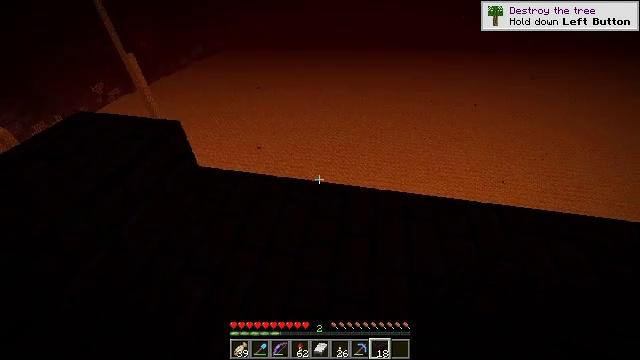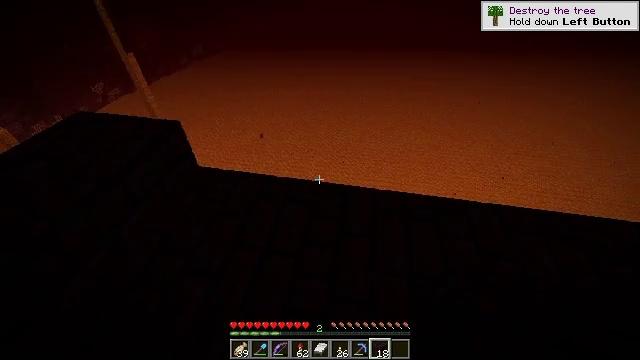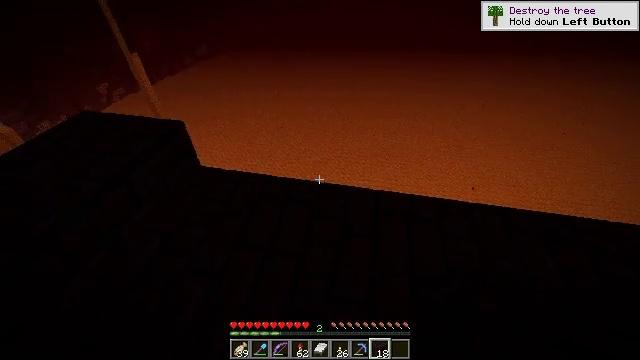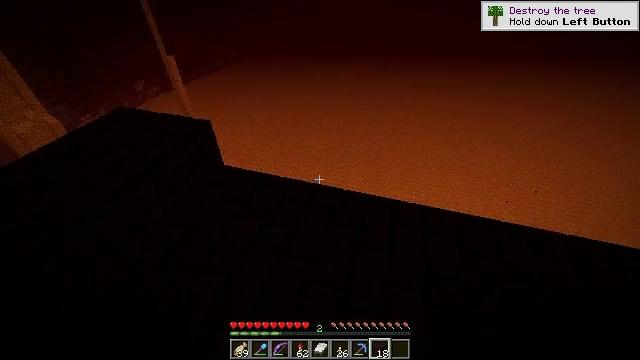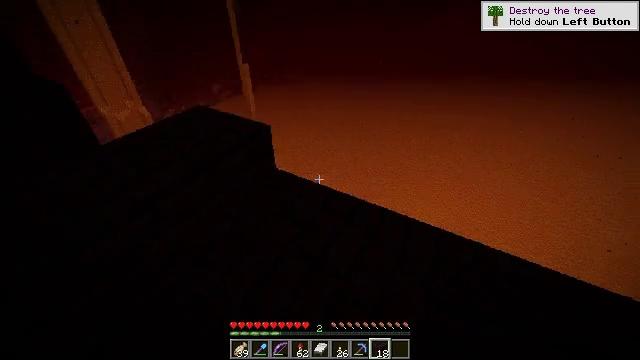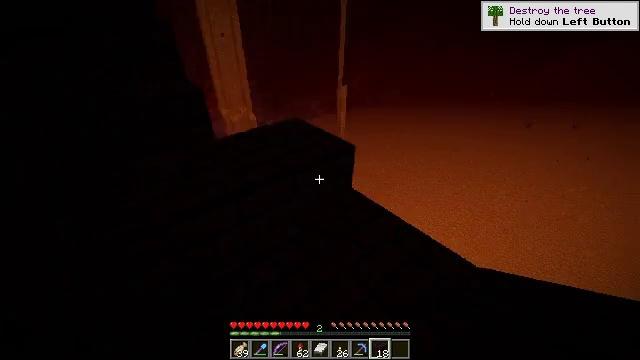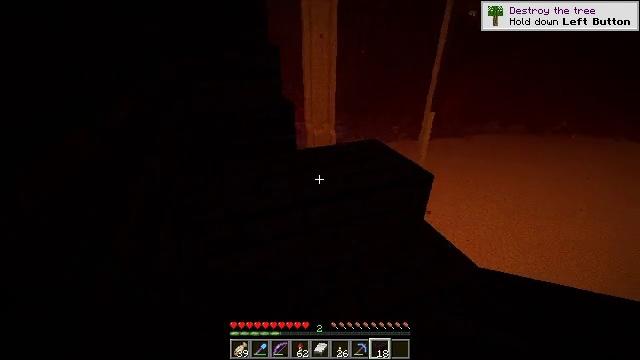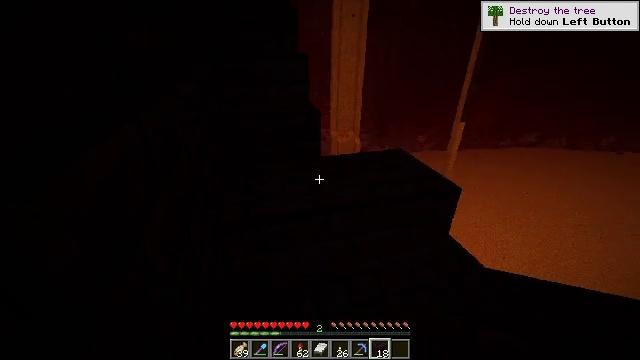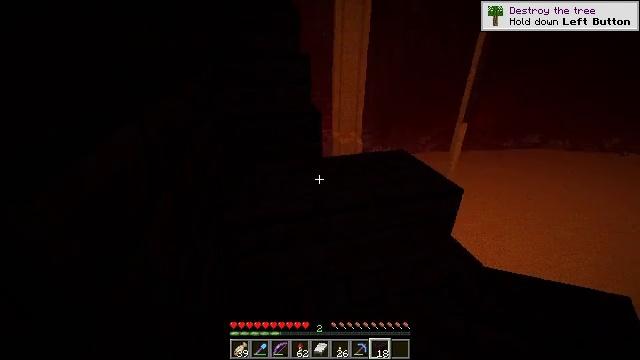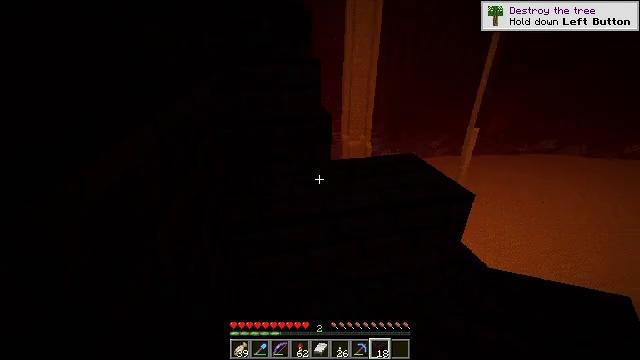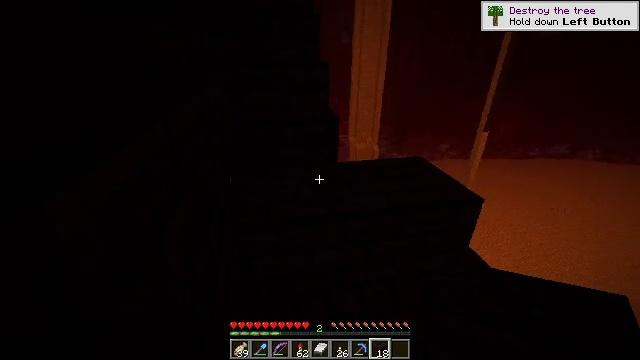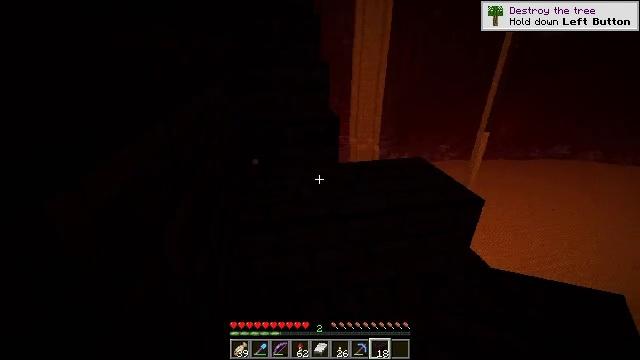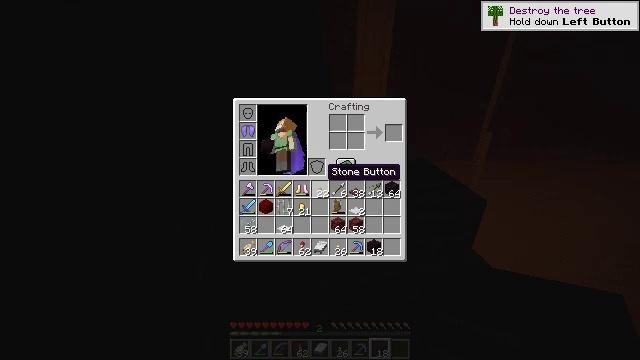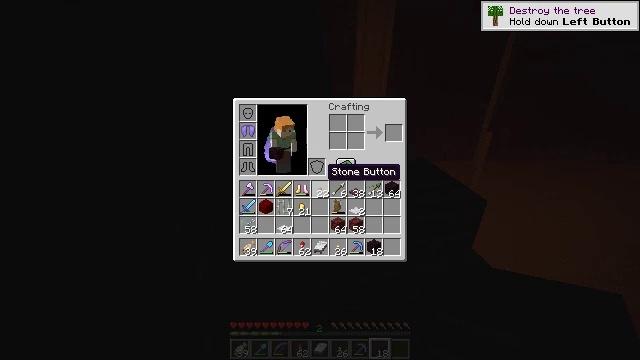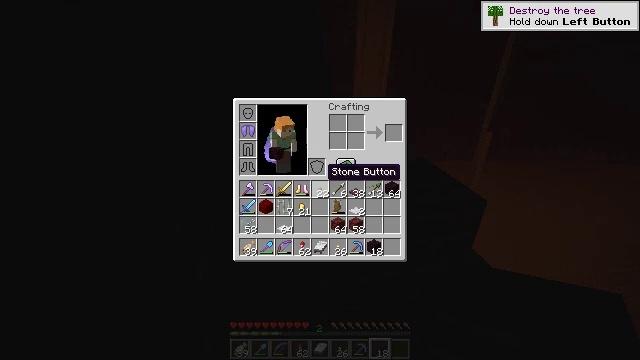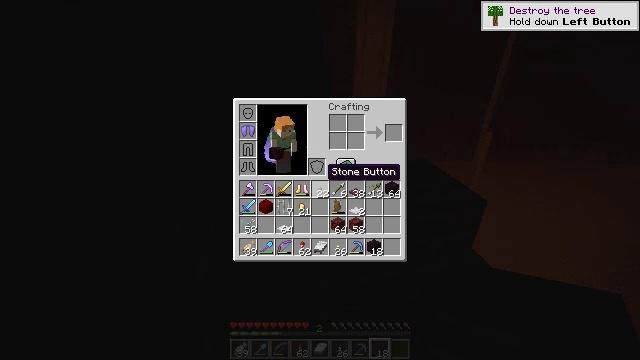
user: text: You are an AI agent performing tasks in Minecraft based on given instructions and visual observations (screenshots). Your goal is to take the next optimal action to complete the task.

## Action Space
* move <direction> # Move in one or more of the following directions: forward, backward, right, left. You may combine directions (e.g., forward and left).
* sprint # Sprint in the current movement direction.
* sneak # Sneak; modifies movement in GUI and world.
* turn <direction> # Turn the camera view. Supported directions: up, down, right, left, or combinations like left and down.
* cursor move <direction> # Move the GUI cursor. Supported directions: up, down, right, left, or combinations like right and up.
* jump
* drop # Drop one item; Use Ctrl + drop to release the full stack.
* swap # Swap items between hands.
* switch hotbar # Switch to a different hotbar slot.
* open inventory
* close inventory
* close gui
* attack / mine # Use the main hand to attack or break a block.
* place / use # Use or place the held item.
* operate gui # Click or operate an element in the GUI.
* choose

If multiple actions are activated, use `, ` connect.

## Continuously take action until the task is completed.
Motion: motion action
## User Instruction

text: Make a nether brick slab in the crafting table.
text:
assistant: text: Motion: no_op
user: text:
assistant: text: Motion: no_op
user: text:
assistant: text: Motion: turn left and up
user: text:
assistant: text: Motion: turn left and up
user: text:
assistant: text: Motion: turn left and up
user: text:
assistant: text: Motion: turn left and up
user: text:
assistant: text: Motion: turn left and up
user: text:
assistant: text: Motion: no_op
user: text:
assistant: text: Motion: turn left
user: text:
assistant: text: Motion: turn left
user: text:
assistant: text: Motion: no_op
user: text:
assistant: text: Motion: open inventory
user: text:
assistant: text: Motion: open inventory
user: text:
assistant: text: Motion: open inventory
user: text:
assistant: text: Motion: open inventory
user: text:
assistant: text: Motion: no_op
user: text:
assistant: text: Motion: no_op
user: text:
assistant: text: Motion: no_op
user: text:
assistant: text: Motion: no_op
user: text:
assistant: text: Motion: no_op
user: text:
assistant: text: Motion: no_op
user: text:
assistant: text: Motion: no_op
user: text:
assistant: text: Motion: no_op
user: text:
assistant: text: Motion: no_op
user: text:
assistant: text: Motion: no_op
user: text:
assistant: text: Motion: no_op
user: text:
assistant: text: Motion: no_op
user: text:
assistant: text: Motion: no_op
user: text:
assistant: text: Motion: no_op
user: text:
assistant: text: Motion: no_op